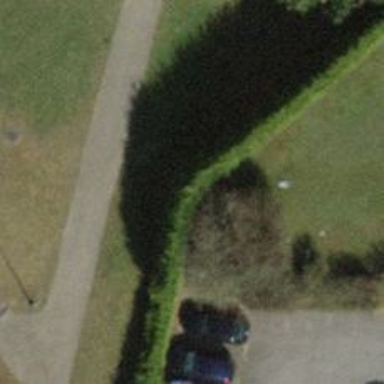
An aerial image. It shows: Hedge acting as barrier.